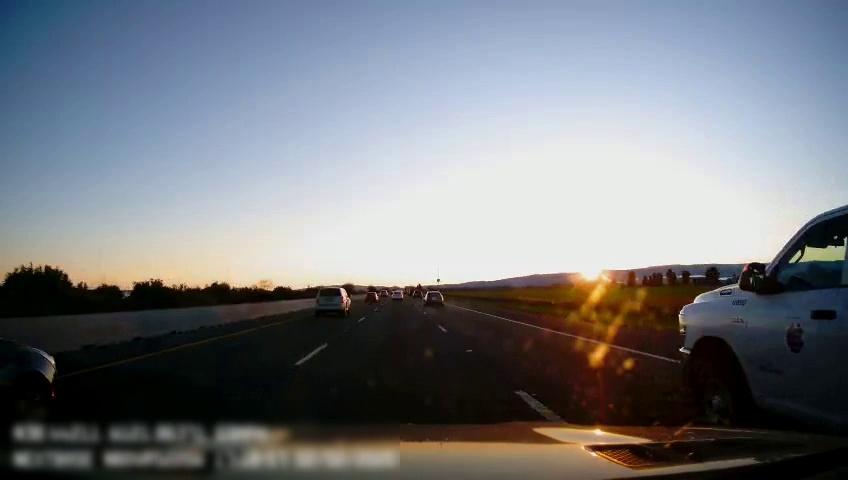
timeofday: Dusk/Dawn/Twilight
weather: Sunny
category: Drivable Space
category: Vehicles | SUV
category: Vehicles | Car
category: Vehicles | Truck
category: Vehicles | Car
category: Vehicles | SUV
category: Vehicles | Car
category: Vehicles | Car
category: Lanes | Current Lane
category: Lanes | Alternate Lane
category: Lanes | Alternate Lane
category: Lanes | Alternate Lane